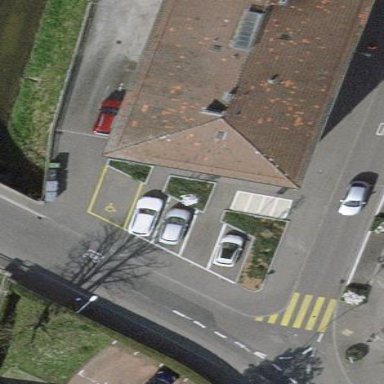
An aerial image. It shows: Street side parking area.